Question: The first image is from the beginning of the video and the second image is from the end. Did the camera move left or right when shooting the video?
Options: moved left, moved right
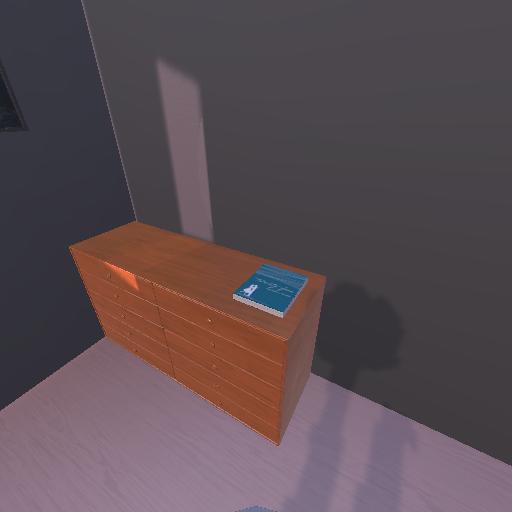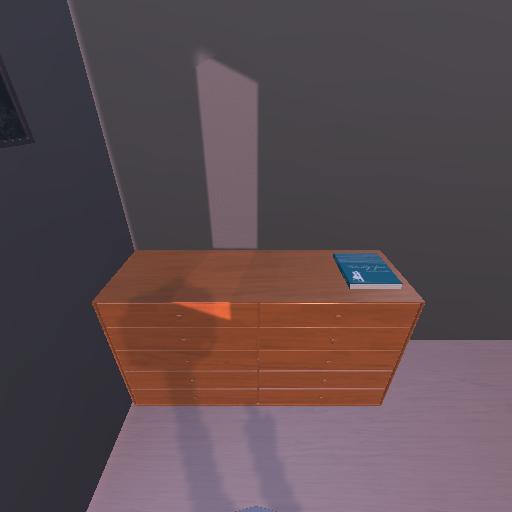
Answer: moved left